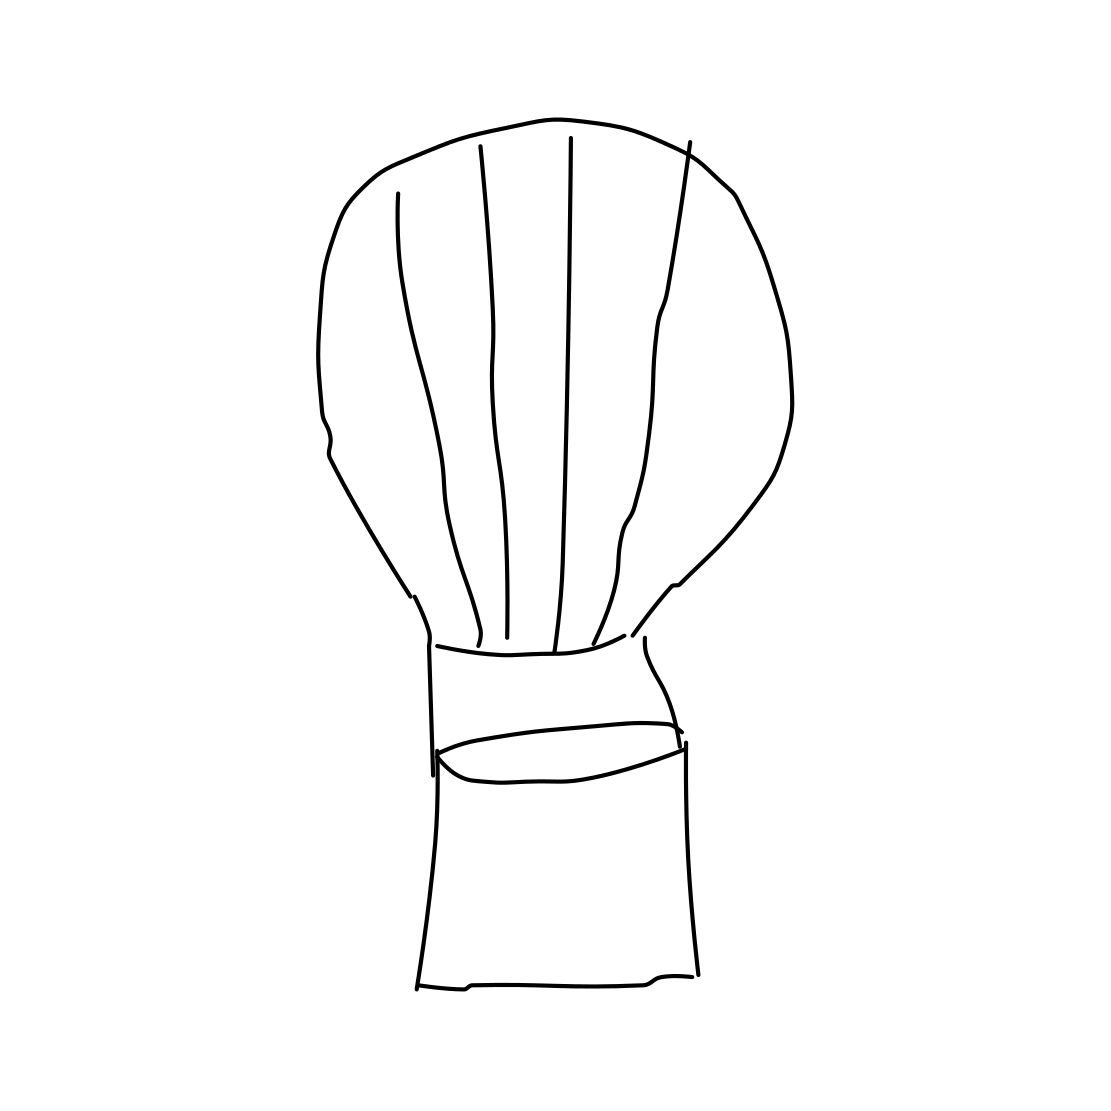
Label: hot air balloon